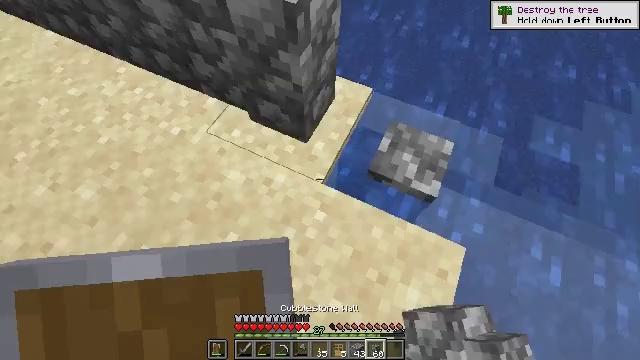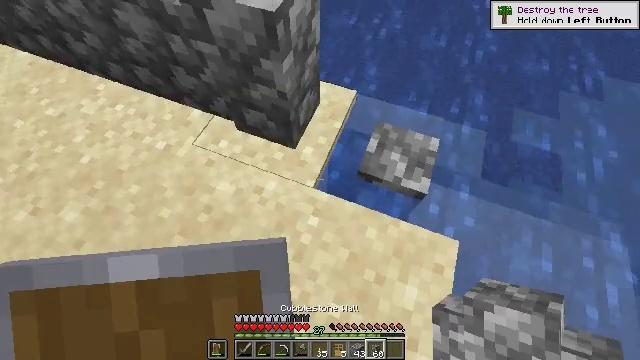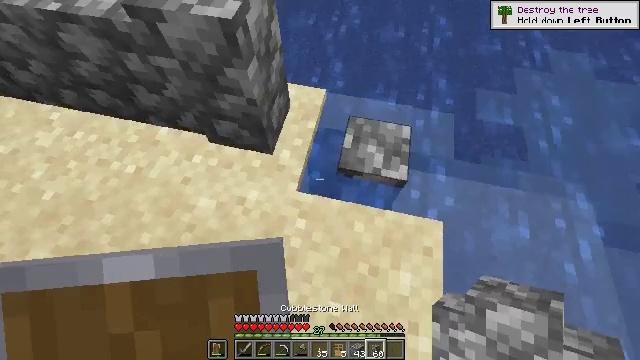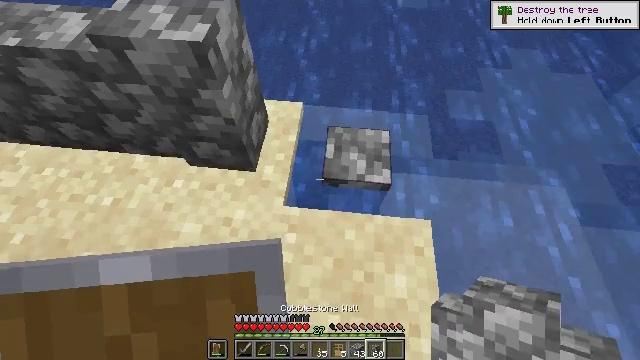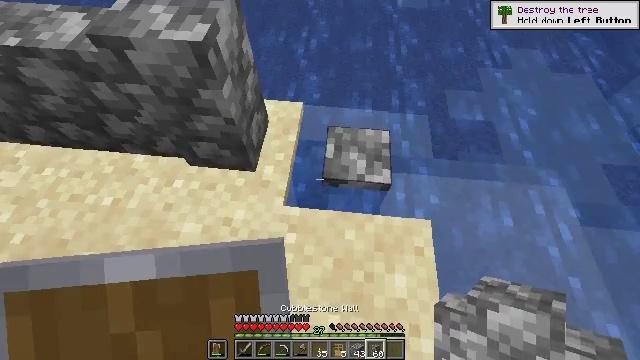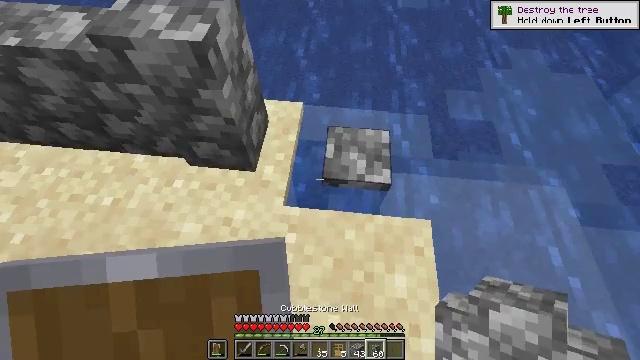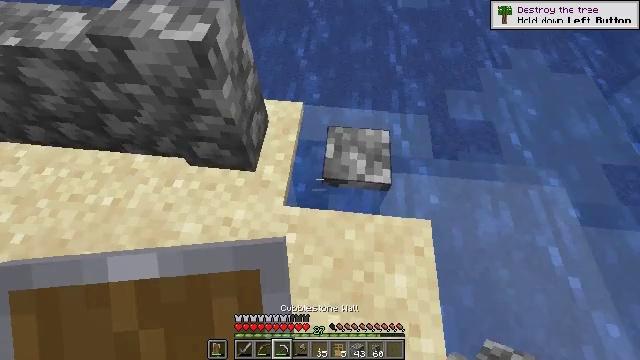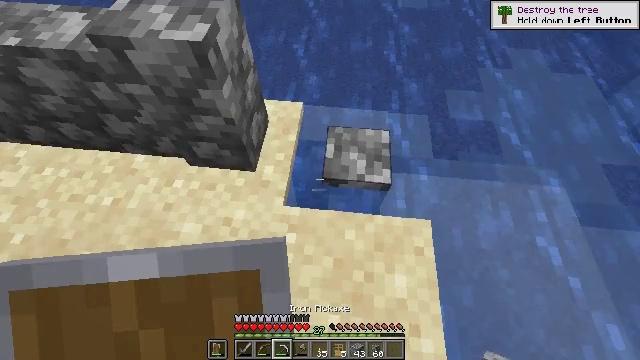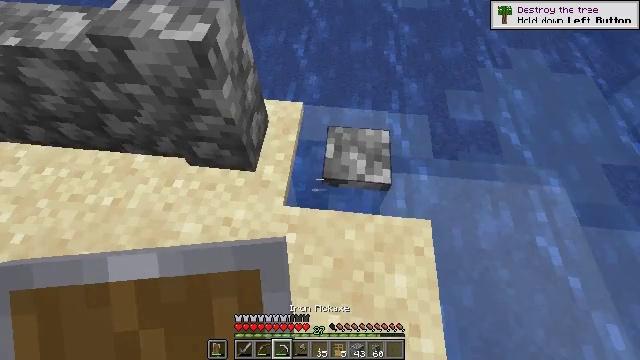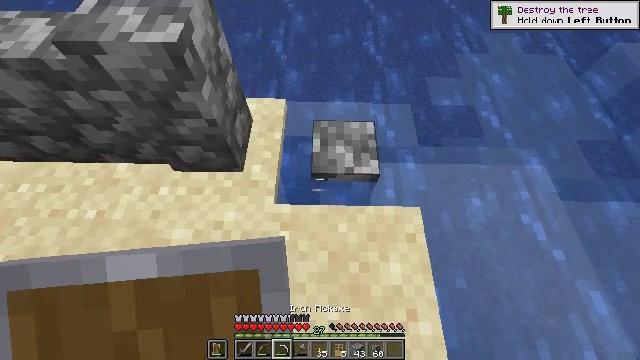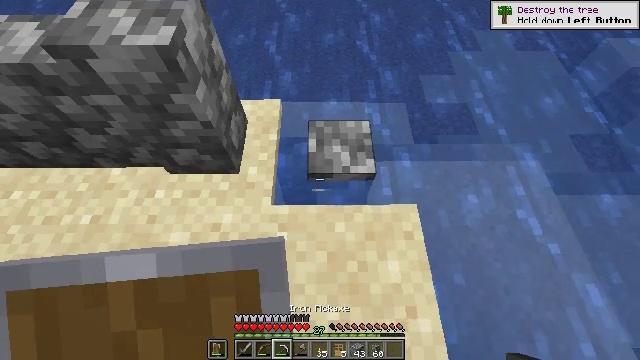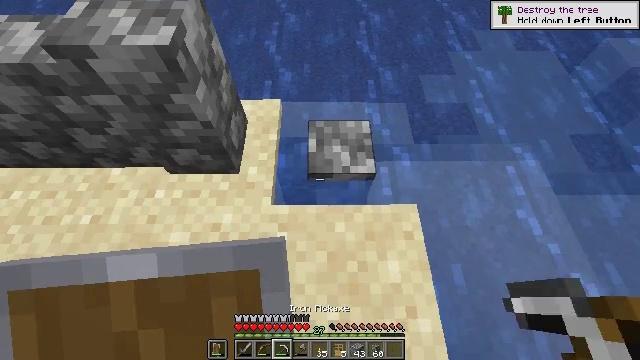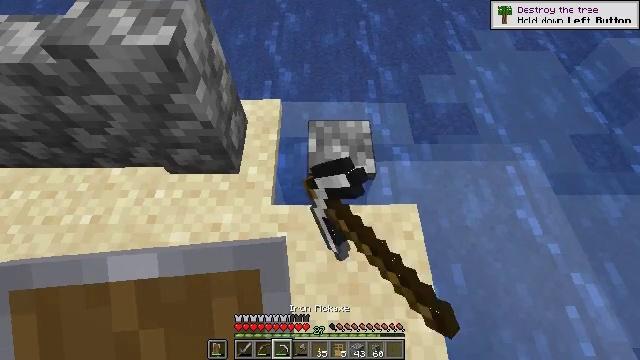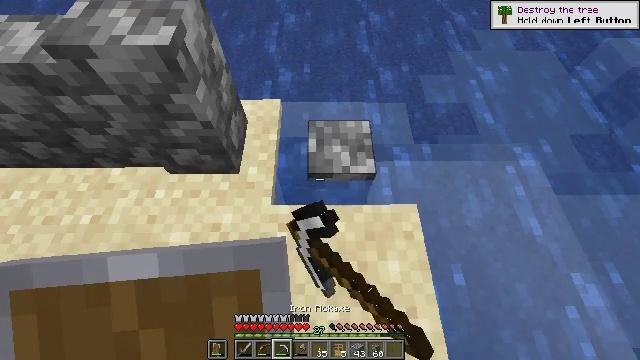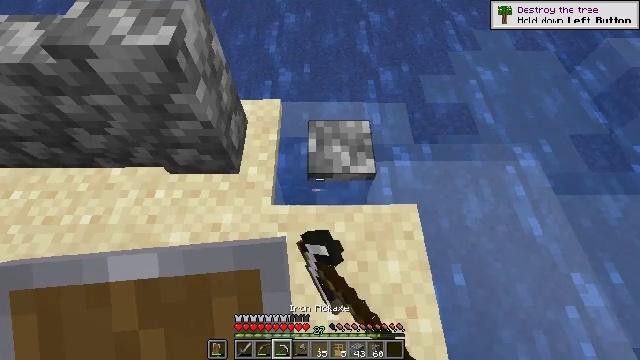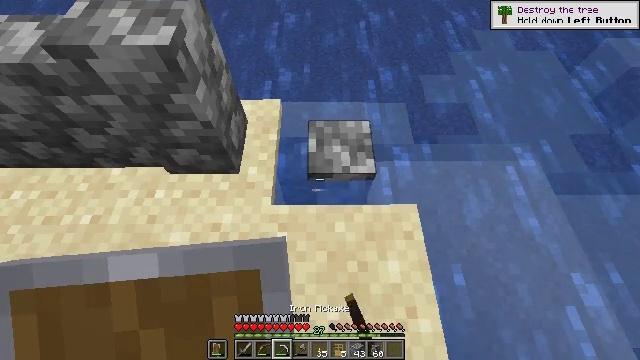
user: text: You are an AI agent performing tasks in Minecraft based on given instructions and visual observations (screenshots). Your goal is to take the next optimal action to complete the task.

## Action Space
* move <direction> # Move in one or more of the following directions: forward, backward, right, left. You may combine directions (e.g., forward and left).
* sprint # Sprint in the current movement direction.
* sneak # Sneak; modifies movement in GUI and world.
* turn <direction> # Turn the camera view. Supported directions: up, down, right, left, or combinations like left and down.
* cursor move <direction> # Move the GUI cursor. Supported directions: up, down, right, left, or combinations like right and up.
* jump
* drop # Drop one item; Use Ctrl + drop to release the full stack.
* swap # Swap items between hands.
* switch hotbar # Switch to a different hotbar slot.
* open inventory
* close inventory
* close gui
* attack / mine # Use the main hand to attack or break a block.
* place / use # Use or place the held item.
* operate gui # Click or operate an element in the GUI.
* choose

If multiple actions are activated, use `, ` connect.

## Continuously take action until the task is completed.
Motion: motion action
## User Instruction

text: Gather cobblestone wall segments.
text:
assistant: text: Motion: turn right and up
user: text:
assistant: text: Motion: turn right
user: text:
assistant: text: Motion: turn right and up
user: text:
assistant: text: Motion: no_op
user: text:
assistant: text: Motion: no_op
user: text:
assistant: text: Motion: switch to hotbar 3
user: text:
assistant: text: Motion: switch to hotbar 3
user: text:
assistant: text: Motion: switch to hotbar 3
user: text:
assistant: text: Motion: turn right and down
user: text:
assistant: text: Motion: turn right
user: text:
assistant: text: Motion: attack / mine
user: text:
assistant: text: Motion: attack / mine
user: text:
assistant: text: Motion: attack / mine
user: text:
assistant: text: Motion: attack / mine
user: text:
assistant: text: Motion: attack / mine
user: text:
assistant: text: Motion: attack / mine
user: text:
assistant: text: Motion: attack / mine
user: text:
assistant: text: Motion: attack / mine
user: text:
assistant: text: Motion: attack / mine
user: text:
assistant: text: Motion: attack / mine
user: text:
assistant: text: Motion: attack / mine
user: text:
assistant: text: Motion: attack / mine
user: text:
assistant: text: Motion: attack / mine
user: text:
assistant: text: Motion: attack / mine
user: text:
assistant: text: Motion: attack / mine
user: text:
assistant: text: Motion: attack / mine
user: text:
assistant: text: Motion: attack / mine
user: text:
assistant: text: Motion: move forward, attack / mine
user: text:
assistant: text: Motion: move forward, attack / mine
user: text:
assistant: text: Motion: move forward, turn left and down